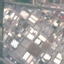
Land use / land cover: Industrial